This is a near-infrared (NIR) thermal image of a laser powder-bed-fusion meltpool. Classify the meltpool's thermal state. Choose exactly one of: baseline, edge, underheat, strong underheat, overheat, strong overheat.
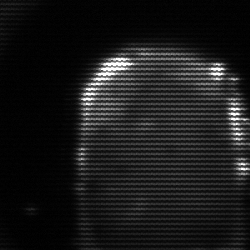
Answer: baseline